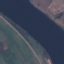
Label: River